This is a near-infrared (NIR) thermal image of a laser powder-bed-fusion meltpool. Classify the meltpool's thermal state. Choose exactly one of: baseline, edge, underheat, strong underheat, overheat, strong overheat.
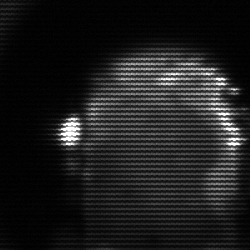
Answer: baseline